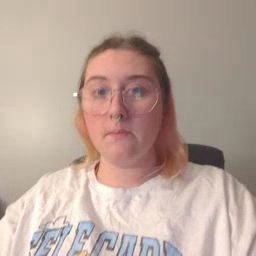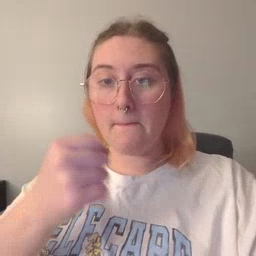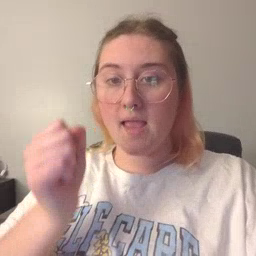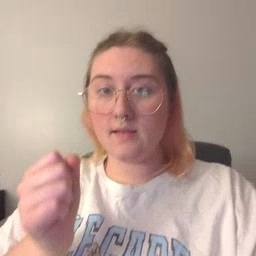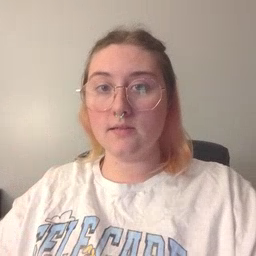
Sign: make